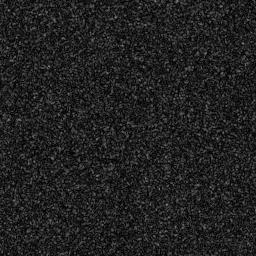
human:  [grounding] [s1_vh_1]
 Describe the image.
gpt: In the satellite image, there is  <ref>1 large ship </ref> <box>[[0, 62, 25, 75, 0]]</box> located at left,  <ref>1 large ship </ref> <box>[[36, 53, 70, 68, 0]]</box> located at center.